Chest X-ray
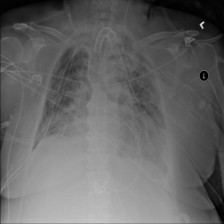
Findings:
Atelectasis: negative
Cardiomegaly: negative
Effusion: negative
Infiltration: positive
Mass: negative
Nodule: negative
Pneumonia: negative
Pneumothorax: negative
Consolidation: negative
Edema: negative
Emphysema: negative
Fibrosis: negative
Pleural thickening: negative
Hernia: negative